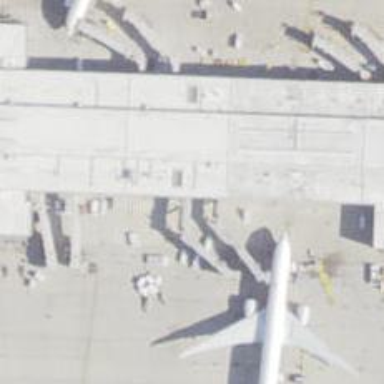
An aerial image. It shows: Airport gate.